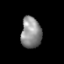
Tissue: prostate
Cell type: Fibroblasts
Senescence score: 0.7742
Nuclear area (px): 621
Mean DAPI intensity: 139.641